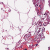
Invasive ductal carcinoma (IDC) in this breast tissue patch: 0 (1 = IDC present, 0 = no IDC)